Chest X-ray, AP view. Patient: 58 years old, sex F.
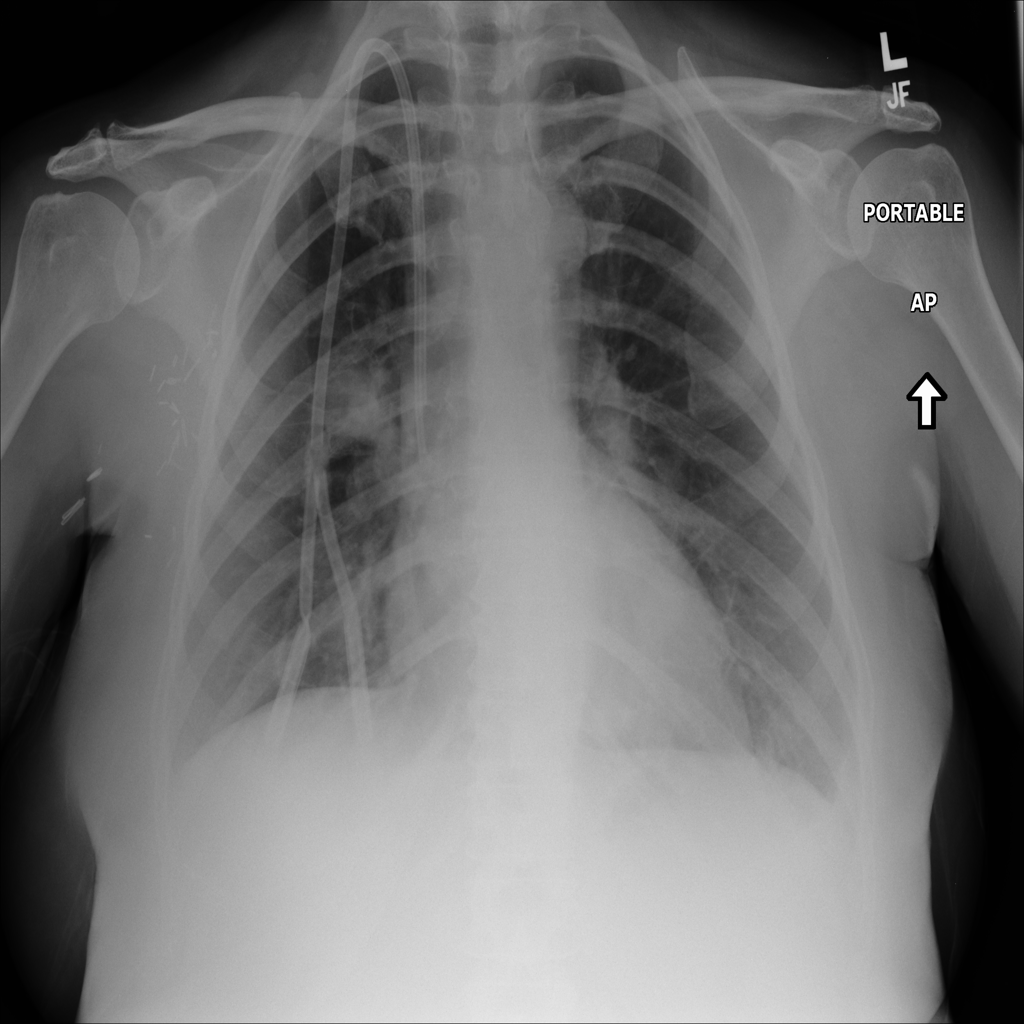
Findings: Effusion, Infiltration